Interaction volume radius: 10 \u00c5
Interaction volume height: 10 \u00c5
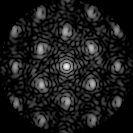
Disorder parameter: 0.3226